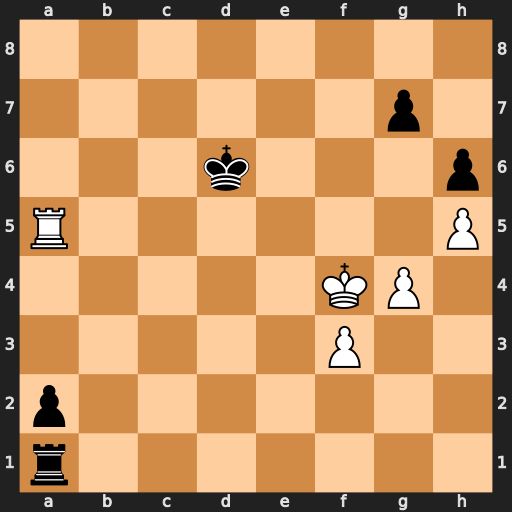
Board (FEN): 8/6p1/3k3p/R6P/5KP1/5P2/p7/r7
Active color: w
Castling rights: -
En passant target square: -
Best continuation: Kf5 Rf1 Rxa2 Rxf3+ Kg6